Question: I have tried to access my RPD file, in local (Windows 7) from my Client of OBIEE.
I want to migrate some reports between the two environments.
When I open a catalog, I cant select offline, only online:

How could I change the configuration to allow me to select online?
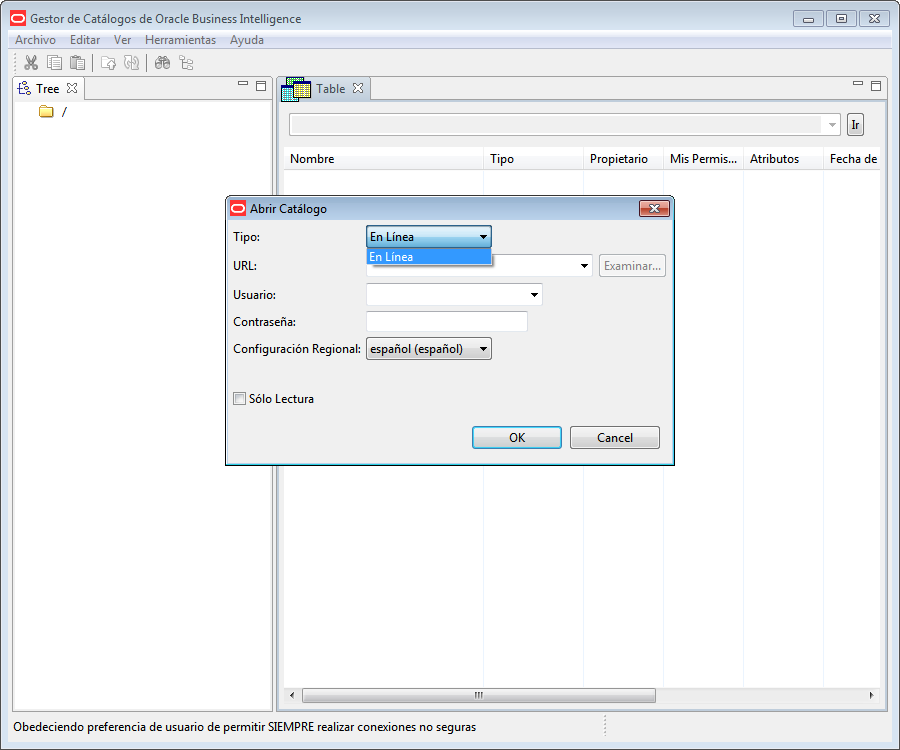
Answer: This is expected behavior. User shouldn't run Catalog Manager in offline mode in a client-only installation.
Catalog Manager is available with OBIEE Server install on Server Side as well, and can be invoked using
'ORACLE_INSTANCE/bifoundation/OracleBIPresentationServicesComponent/coreapplication_obips1/catalogmanager/runcat.sh'
Catalog Manager in OFFLINE mode via JNI loads the C++ libraries, and those need an instanceconfig.xml eg whether (or not) user's home directories are hashed (or not). The C++ libraries do not even start unless the full ORACLE_INSTANCE catastrophe is available. Hence the "runcat.cmd" we provide, which sets the INSTANCE env.
There are a series of bugs (closed as not a bug) on this issue, the only one which is public at this time is :
Bug:<PHONE> - CATALOG MANAGER DOES NOT DISPLAY OFFLINE IN OPEN CATALOG
Client tool's installer does not provide all the required libraries, so the message: "sawjniapi643r.dll: Can't find dependent libraries".
After doing a standard OBIEE_Client_Tools installation, you have to provide the missing files.
In version 11.1.1.7.0 missing files are:
- SAWAUDITWRAPPER643R.DLL or SAWAUDITWRAPPER3R.DLL (32-bit)
- SAWFAVORITES643R.DLL or SAWFAVORITES3R.DLL (32-bit)
- SAWHEADLINEVIEW643R.DLL or SAWHEADLINEVIEW3R.DLL (32-bit)
- SAWORACOREFACADE643R.DLL or SAWORACOREFACADE3R.DLL (32-bit)
- SAWTREEMAPVIEW643R.DLL or SAWTREEMAPVIEW3R.DLL (32-bit)
- SAWTRELLISVIEW643R.DLL or SAWTRELLISVIEW3R.DLL (32-bit)
In 11.1.1.6.x there are other files. Nevermind
Files/folders we are looking for, are provided in full suite of BI installer in the .jar file: "filegroup1.jar".
In ver: 11.1.1.7.0:
* bishiphome\disk3\u200b stage\Components\oracle.bi.bifndn .1.1.7.0\datafiles
ilegroup1.jar
In ver: 11.1.1.6.0:
* bishiphome\Disk4\stage\Components\oracle.bi.bifndn .1.1.6.0\datafiles
ilegroup1.jar
JAR file, as you know is a zip archive. You have to extract it.
DLL's we are looking for are in: filegroup1.jarifoundation\webin\
In general, I think it is best to copy/overwrite the entire 'bin' directory
copy filegroup1.jarifoundation\webin\ -> Client_Install_Folder\oraclebi\orahomeifoundation\webin
In addition it is required to have a "display" directory so:
copy filegroup1.jarifoundation\web\display -> Client_Install_Folder\oraclebi\orahomeifoundation\web
... and "schemas"
copy filegroup1.jarifoundation\web\schemas -> Client_Install_Folder\oraclebi\orahomeifoundation\web
... and "messages"
copy filegroup1.jarifoundation\web\msgdb -> Client_Install_Folder\oraclebi\orahomeifoundation\web
Without any error messages, I can't confirm whether or not this is your problem; I am only guessing.
<URL>
<URL>